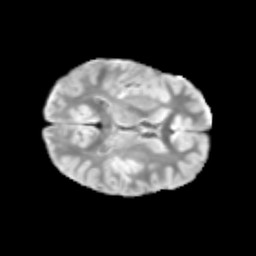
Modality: T2w
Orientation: axial
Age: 9
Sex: male
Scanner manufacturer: siemens
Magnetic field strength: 3 T
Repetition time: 3.8 s
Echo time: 0.07 s